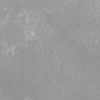
Label: not_dusty